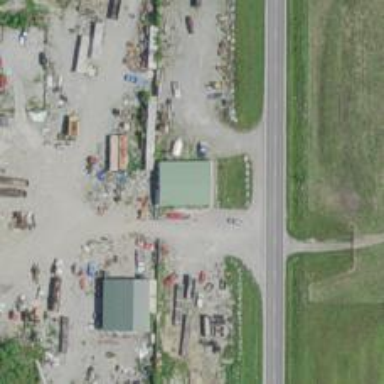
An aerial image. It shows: Scrap yard located in industrial area.